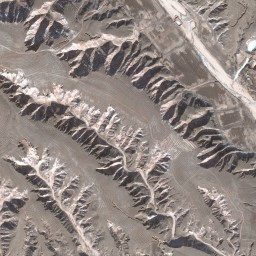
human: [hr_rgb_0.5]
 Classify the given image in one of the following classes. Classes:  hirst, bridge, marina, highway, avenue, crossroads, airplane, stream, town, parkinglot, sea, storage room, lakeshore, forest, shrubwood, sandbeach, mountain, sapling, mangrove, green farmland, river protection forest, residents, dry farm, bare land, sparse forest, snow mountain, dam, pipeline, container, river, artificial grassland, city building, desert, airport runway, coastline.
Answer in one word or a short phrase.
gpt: mountain